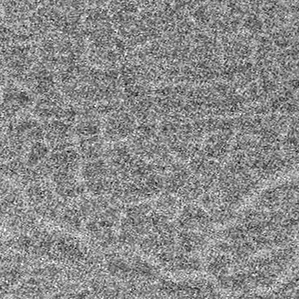
Label: frost